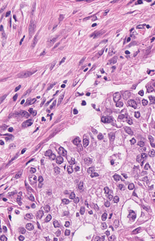
Tumor epithelial tissue: yes
Tumor-associated stroma tissue: yes
Normal tissue: no